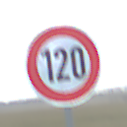
Verkehrszeichen: Geschwindigkeit120
Umgebung: Outdoor, RoadRail
Tageszeit: SunriseSunset
Wetter: PartlyCloudy
Licht: Natural
Jahreszeit: NotSpecified
Kontrast: LowContrast